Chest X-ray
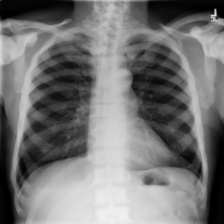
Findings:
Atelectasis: negative
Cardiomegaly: negative
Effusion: negative
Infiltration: negative
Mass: negative
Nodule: negative
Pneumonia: negative
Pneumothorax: negative
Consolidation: negative
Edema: negative
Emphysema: positive
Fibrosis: negative
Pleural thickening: negative
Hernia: negative